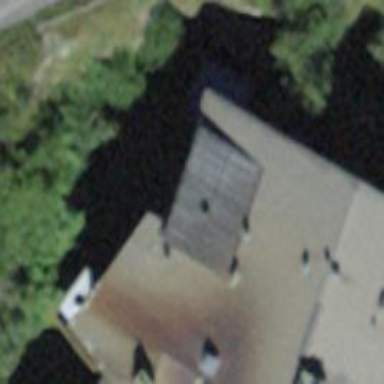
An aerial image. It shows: Part of building.